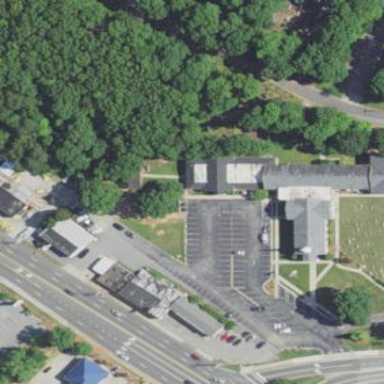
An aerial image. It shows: Beautiful church building.